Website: bh-photo
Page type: receipt
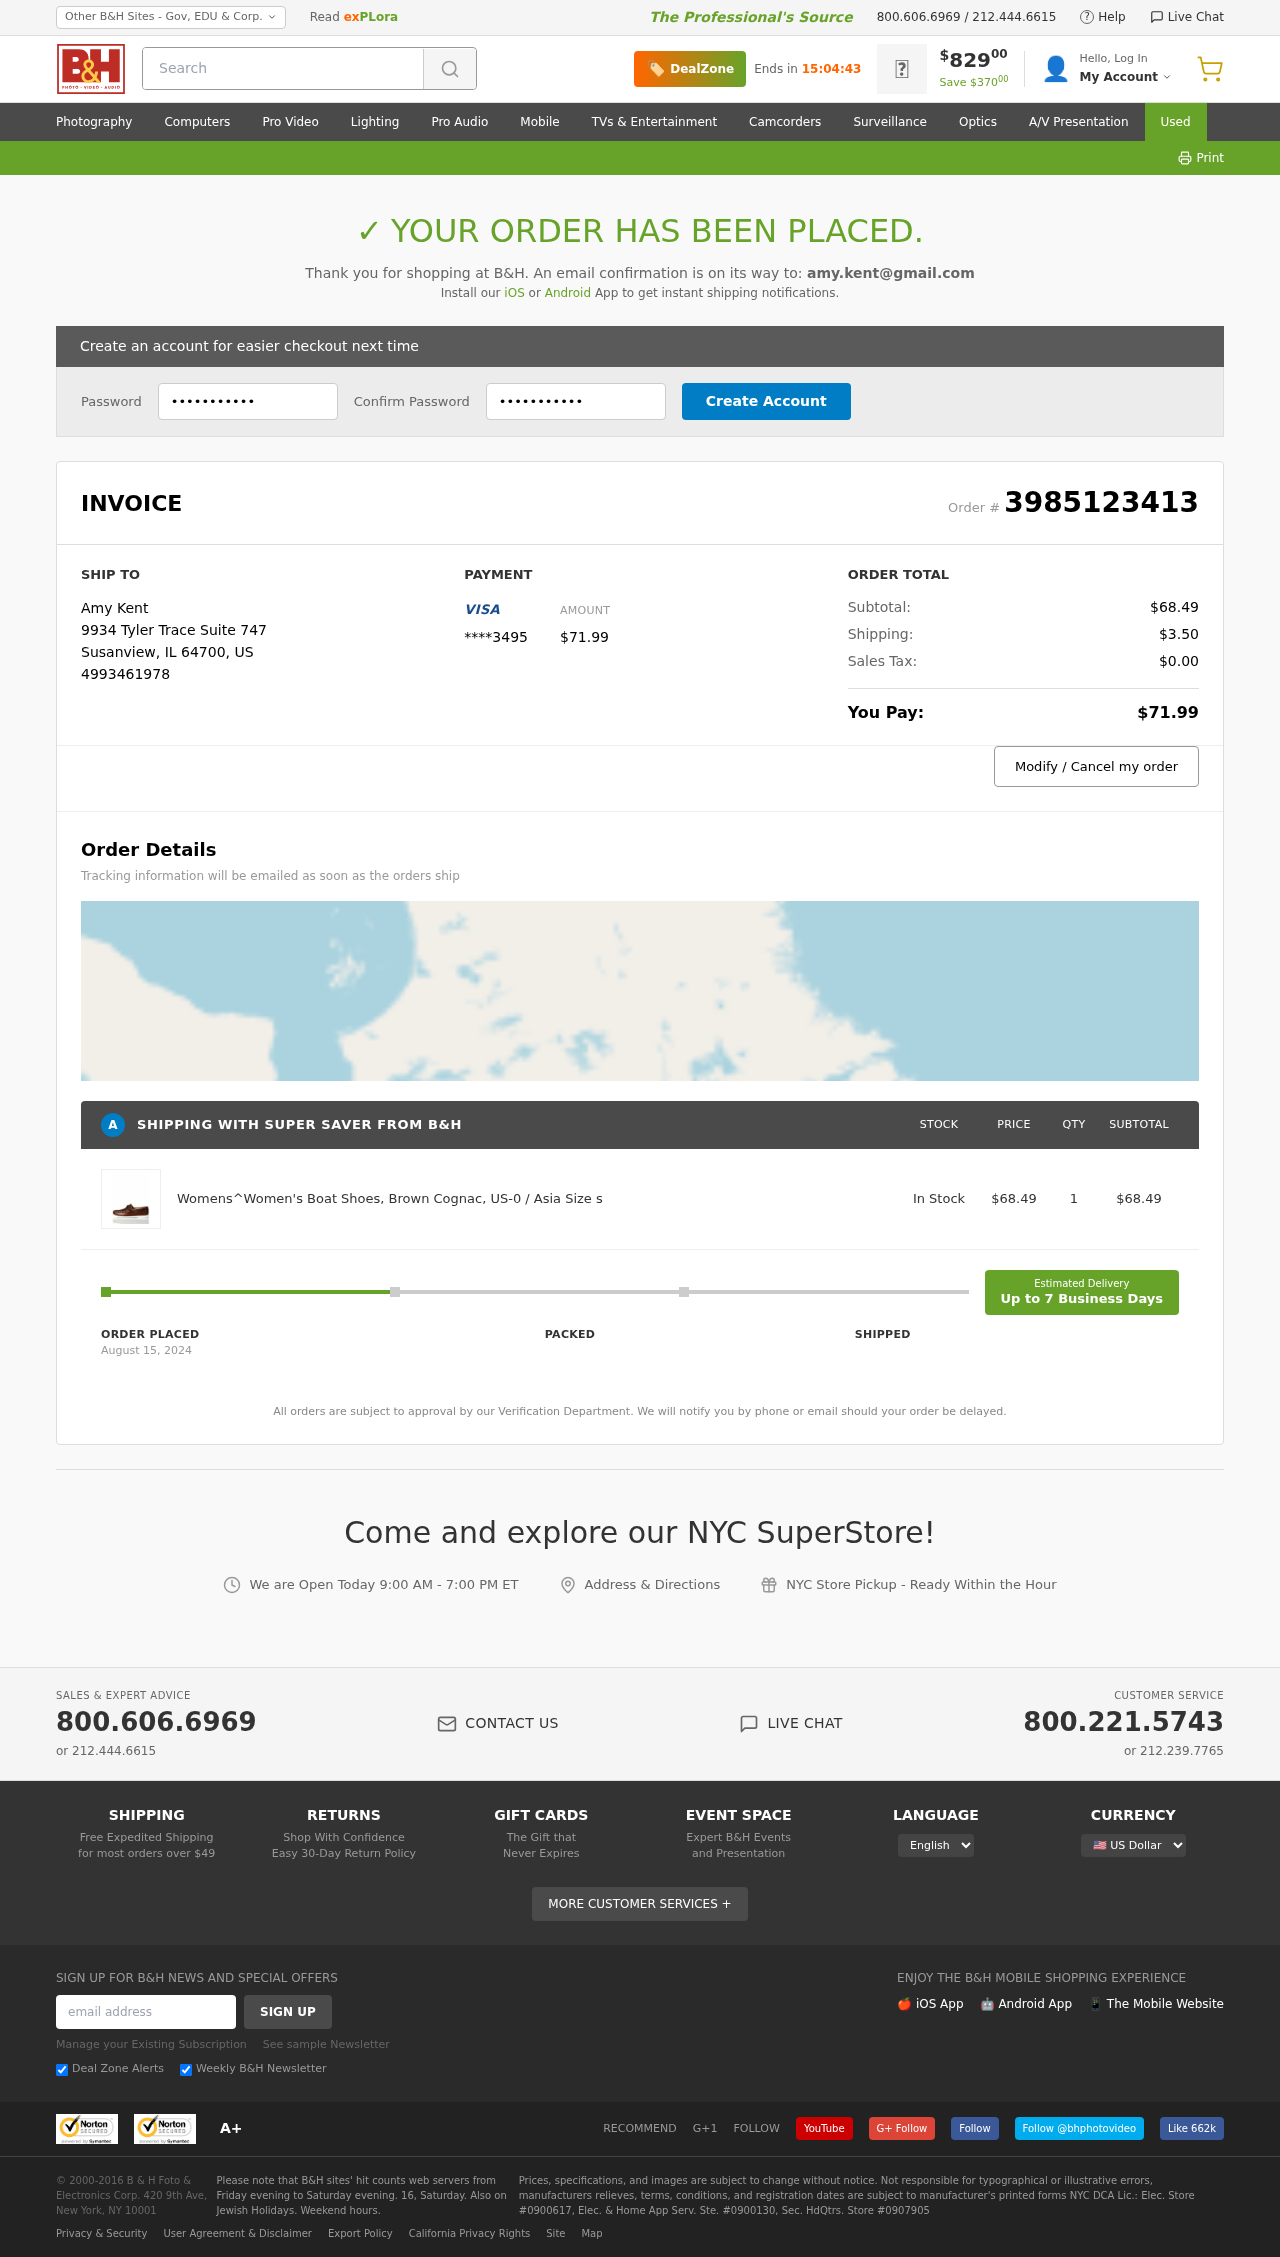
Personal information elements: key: PII_CARD_LAST4
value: ****3495
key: PII_CITY
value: Susanview
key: PII_COUNTRY_CODE
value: US
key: PII_EMAIL
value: amy.kent@gmail.com
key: PII_FULLNAME
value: Amy Kent
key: PII_PHONE
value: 4993461978
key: PII_POSTCODE
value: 64700
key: PII_STATE_ABBR
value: IL
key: PII_STREET
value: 9934 Tyler Trace Suite 747
Product elements: key: PRODUCT1_NAME
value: Womens^Women's Boat Shoes, Brown Cognac, US-0 / Asia Size s
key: PRODUCT1_PRICE
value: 68.49
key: PRODUCT1_QUANTITY
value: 1
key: PRODUCT1_SUBTOTAL
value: $68.49
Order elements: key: ORDER_ID
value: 3985123413
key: ORDER_TOTAL
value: $71.99
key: ORDER_SUBTOTAL
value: $68.49
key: ORDER_SHIPPING_COST
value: $3.50
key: ORDER_TAX
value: $0.00
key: ORDER_DATE
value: August 15, 2024
Search elements: key: HEADER_SEARCH
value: Search